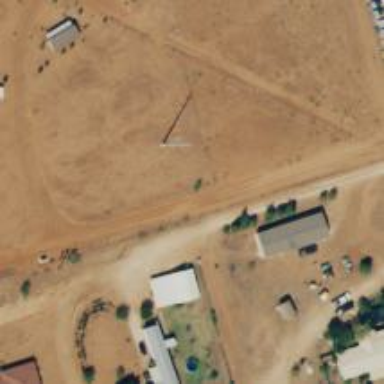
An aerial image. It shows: Power pole.